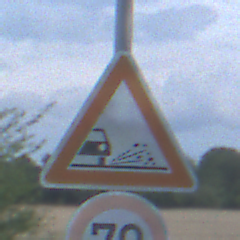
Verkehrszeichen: SplittSchotter
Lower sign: Geschwindigkeit70
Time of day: MorningAfternoon
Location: Outdoor (Nature)
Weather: PartlyCloudy
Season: NotSpecified
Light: Natural